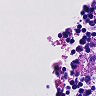
Metastatic tissue present: no